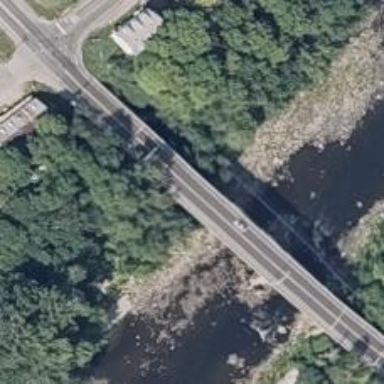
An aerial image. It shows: Trunk highway bridge with asphalt surface.